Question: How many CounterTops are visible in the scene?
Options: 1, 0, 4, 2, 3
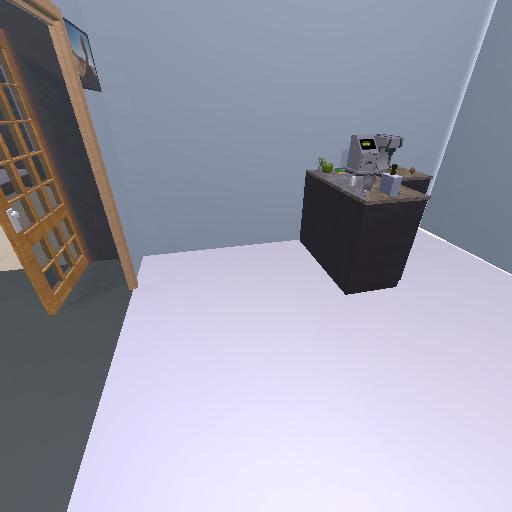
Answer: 1